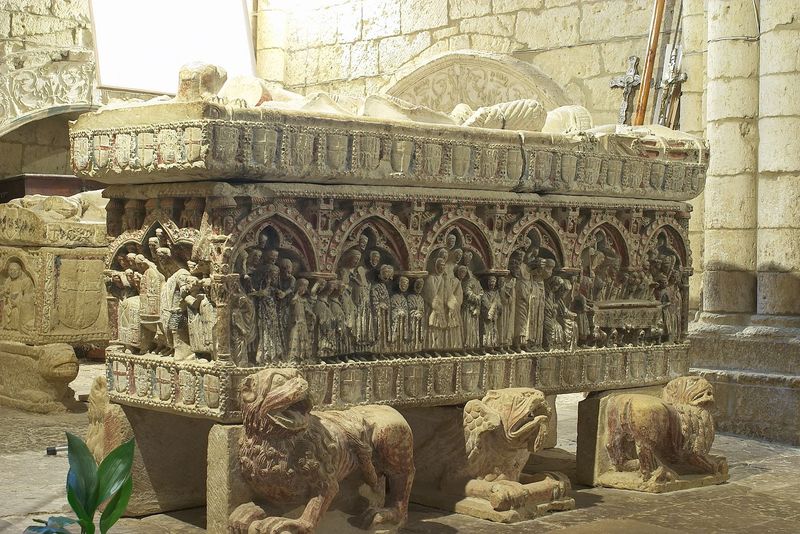
Titel: Santa Maria de Villacazar
Standort: Villacázar de Sirga, Santa Maria de Villacazar (EU - E)
Schlagwörter: weiß, menschen, grau, säulen, alt, stein, kirche, bogen, figuren, rundbogen, verzierung, keller, ruine, deckel, antike, kreuze, sarg, löwen, grab, antik, romanik, heilige, museum, grabmal, sarkophag, bildhauerkunst, sarkopharg, steinsarg, sarkophark